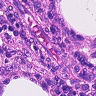
Metastatic tissue present: no